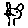
Label: cat